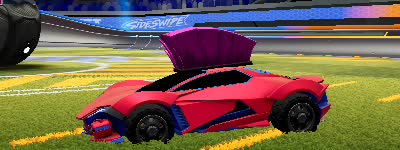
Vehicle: werewolf